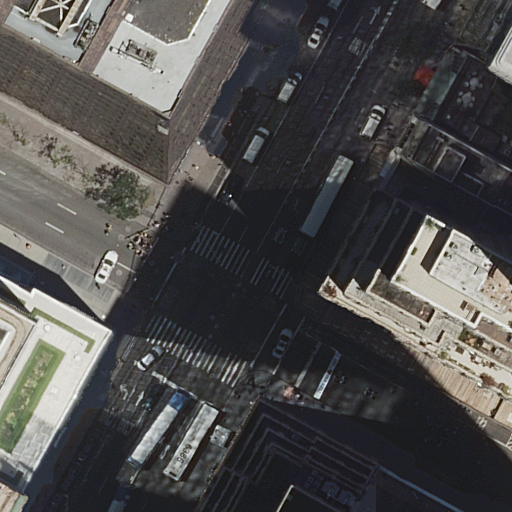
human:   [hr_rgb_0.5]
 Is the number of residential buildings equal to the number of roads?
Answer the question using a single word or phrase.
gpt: no

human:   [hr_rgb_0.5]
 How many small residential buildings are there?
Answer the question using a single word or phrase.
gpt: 3

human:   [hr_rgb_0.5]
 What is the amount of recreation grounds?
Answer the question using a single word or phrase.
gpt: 0

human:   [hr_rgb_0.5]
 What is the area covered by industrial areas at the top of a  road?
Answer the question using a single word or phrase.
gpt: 0m2

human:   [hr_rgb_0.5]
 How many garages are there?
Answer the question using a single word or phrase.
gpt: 0

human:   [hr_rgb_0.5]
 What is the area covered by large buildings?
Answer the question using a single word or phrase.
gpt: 4760m2

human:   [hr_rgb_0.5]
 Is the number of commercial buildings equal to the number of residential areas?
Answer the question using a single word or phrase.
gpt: no

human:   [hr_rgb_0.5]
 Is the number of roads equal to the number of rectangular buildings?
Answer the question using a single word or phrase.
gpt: no

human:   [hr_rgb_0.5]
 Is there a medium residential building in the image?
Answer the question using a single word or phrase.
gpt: yes

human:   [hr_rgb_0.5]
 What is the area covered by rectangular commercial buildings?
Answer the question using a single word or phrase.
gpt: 2234m2

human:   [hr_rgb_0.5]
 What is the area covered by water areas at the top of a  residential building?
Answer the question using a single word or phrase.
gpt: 0m2

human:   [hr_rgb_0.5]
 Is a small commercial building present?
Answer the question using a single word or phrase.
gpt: yes

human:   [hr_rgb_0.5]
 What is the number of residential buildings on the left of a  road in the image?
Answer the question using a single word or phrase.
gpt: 2

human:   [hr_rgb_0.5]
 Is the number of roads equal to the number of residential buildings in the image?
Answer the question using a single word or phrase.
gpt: no

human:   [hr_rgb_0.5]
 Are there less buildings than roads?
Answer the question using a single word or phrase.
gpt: no

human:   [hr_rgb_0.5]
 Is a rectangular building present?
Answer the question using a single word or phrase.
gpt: yes

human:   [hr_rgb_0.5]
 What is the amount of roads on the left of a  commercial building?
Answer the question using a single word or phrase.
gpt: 5

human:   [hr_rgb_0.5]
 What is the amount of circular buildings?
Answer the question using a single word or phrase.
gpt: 0

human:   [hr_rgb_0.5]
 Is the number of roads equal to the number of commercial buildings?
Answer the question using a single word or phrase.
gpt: no

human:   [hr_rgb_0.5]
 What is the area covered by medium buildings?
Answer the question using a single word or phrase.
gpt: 728m2

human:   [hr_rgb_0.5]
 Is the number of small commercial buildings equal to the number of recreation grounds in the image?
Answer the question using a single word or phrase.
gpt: no

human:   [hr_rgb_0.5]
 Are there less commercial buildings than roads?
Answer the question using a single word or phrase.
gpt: yes

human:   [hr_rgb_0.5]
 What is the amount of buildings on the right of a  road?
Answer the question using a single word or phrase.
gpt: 7

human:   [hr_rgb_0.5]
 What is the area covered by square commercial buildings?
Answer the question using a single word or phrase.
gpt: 0m2

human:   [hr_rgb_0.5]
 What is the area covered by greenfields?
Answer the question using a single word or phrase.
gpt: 0m2

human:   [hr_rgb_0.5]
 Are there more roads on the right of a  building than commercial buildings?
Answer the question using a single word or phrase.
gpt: yes

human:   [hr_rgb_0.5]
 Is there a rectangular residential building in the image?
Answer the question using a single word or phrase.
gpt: yes

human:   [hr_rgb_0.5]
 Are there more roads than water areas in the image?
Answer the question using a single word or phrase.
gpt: yes

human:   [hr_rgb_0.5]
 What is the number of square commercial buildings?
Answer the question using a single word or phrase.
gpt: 0

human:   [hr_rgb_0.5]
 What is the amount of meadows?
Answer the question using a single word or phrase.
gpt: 0

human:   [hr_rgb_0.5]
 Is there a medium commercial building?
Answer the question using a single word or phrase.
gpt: no

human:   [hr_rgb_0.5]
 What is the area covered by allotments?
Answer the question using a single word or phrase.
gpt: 0m2

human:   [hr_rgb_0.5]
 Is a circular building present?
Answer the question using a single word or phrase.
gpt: no

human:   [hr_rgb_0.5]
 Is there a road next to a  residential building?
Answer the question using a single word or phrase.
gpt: yes

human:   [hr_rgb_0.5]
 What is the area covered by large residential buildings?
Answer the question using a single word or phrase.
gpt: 2545m2

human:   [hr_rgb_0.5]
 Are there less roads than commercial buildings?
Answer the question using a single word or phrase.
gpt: no